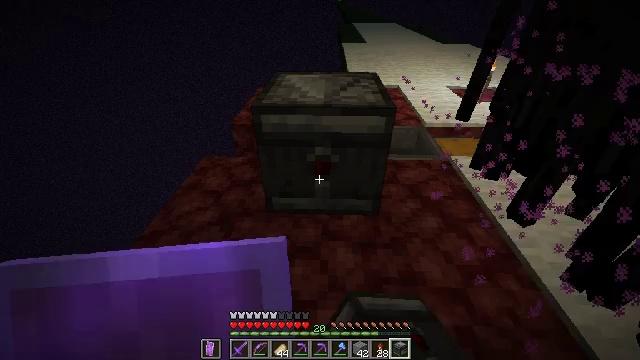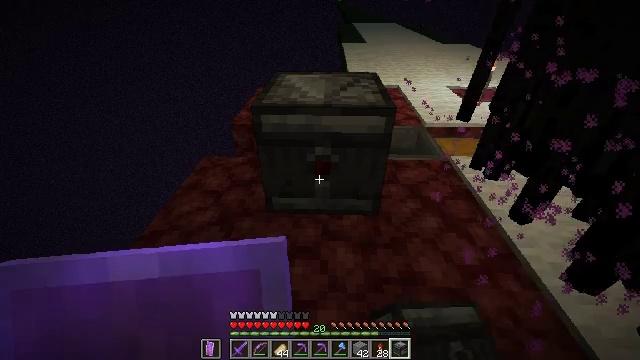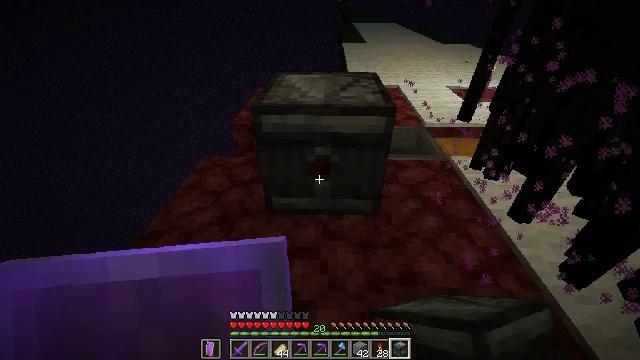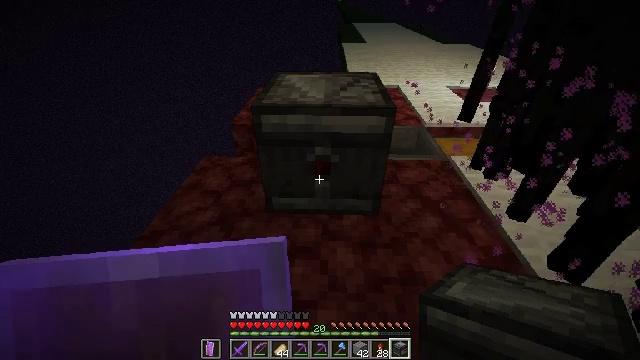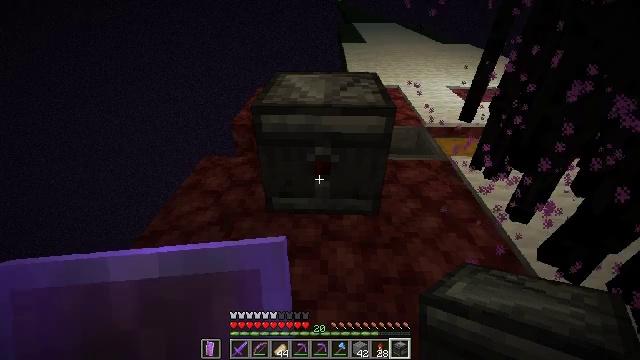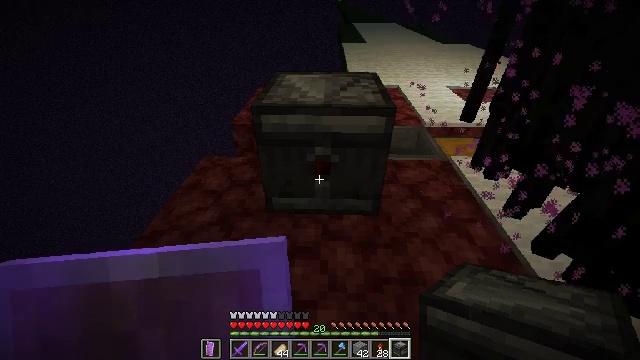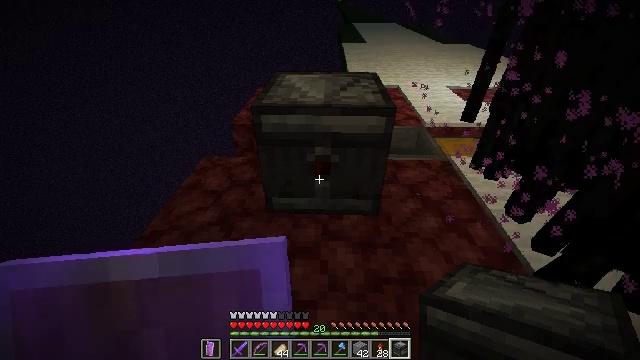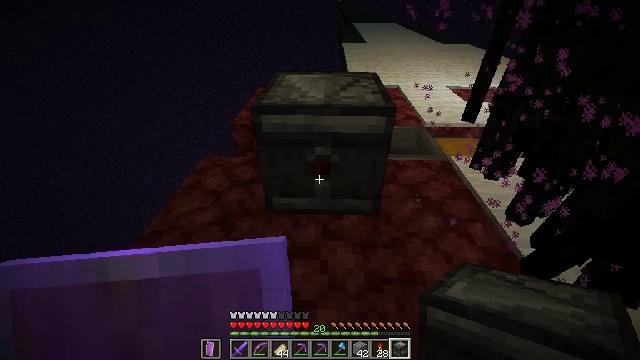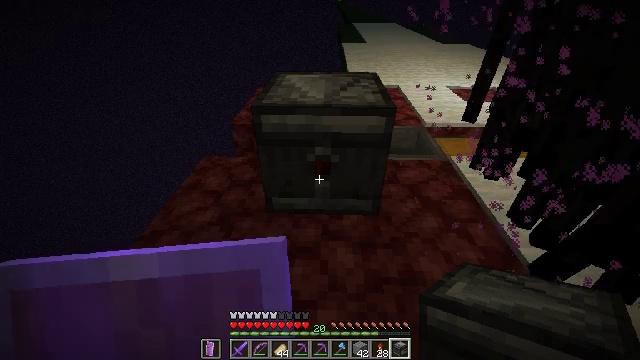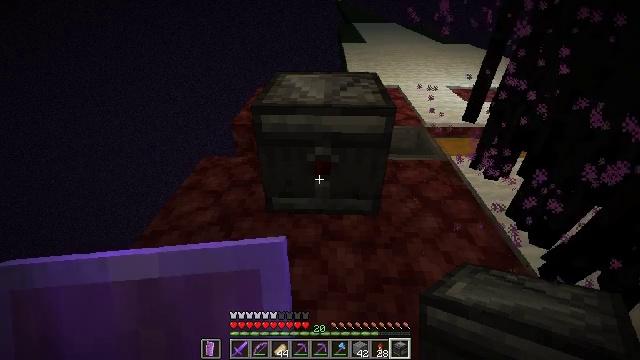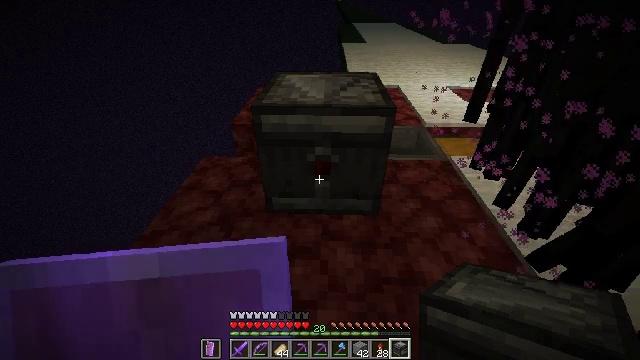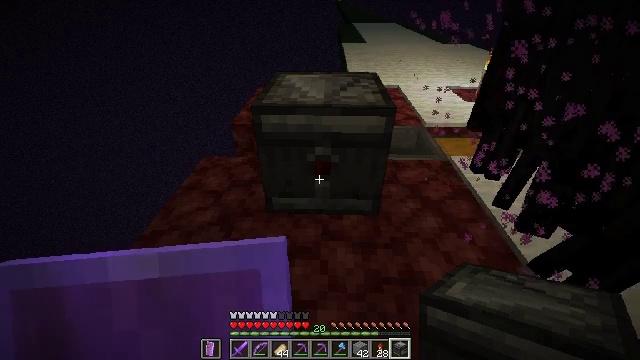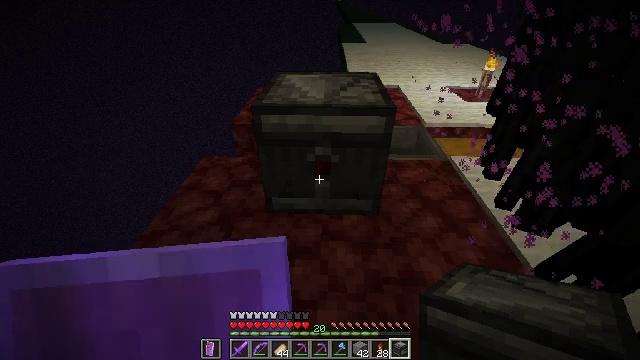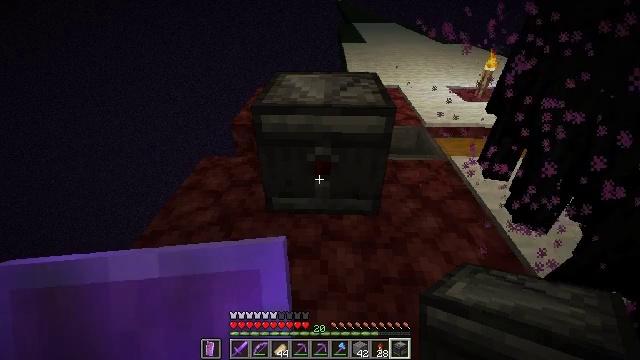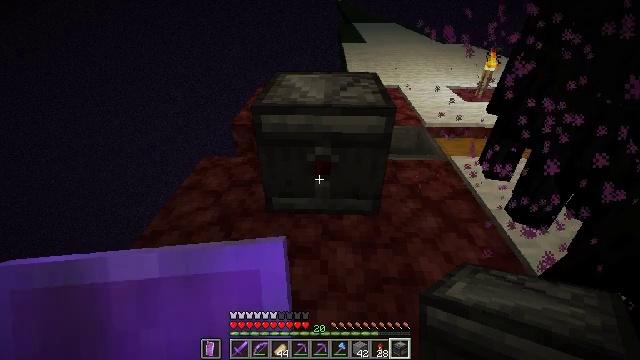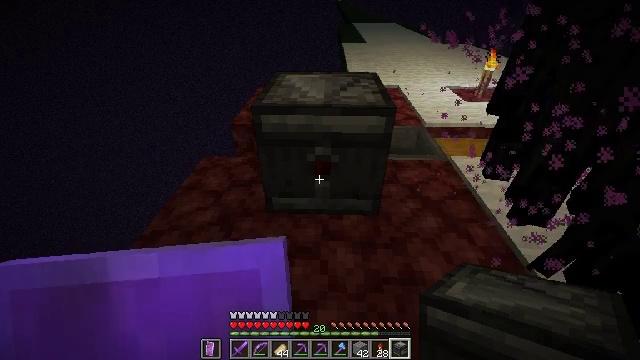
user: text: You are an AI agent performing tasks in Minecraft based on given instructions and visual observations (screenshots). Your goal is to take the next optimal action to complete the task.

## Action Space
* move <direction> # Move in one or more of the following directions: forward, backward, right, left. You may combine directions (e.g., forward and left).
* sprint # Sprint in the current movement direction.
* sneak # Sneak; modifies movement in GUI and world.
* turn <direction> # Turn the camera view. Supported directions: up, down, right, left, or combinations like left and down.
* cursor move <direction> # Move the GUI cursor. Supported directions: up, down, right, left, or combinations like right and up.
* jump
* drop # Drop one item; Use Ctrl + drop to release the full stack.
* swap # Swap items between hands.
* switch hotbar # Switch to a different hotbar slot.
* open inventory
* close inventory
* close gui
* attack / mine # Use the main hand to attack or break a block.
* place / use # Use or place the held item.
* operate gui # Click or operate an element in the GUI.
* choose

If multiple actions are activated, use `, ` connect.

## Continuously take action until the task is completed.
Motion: motion action
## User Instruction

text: Attack the observer device.
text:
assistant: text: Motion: no_op
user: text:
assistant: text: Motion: no_op
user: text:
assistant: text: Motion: no_op
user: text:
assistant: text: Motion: no_op
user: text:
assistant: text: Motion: no_op
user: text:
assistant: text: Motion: no_op
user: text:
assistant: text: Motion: no_op
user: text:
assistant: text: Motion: no_op
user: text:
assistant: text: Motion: no_op
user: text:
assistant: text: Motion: no_op
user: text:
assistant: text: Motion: no_op
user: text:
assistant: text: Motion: no_op
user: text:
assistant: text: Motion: no_op
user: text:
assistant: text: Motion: no_op
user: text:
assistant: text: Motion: no_op
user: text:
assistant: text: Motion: no_op
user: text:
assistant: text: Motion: no_op
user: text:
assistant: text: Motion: no_op
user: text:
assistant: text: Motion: no_op
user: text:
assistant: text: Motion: no_op
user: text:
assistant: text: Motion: no_op
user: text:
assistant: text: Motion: no_op
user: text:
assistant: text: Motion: no_op
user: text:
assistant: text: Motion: no_op
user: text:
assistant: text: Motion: no_op
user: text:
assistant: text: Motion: no_op
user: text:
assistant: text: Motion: no_op
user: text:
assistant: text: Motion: no_op
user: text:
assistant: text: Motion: no_op
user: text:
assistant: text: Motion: no_op